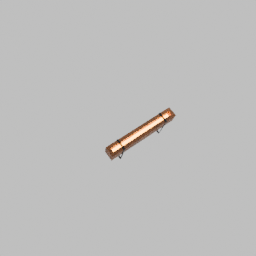
Label: lighting